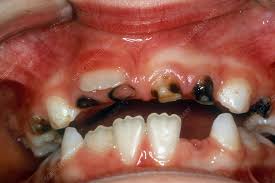
Condition: Caries